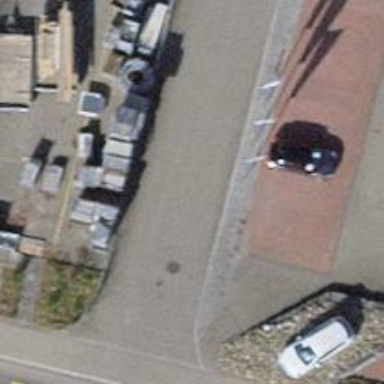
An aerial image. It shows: Flagpole which is man-made.